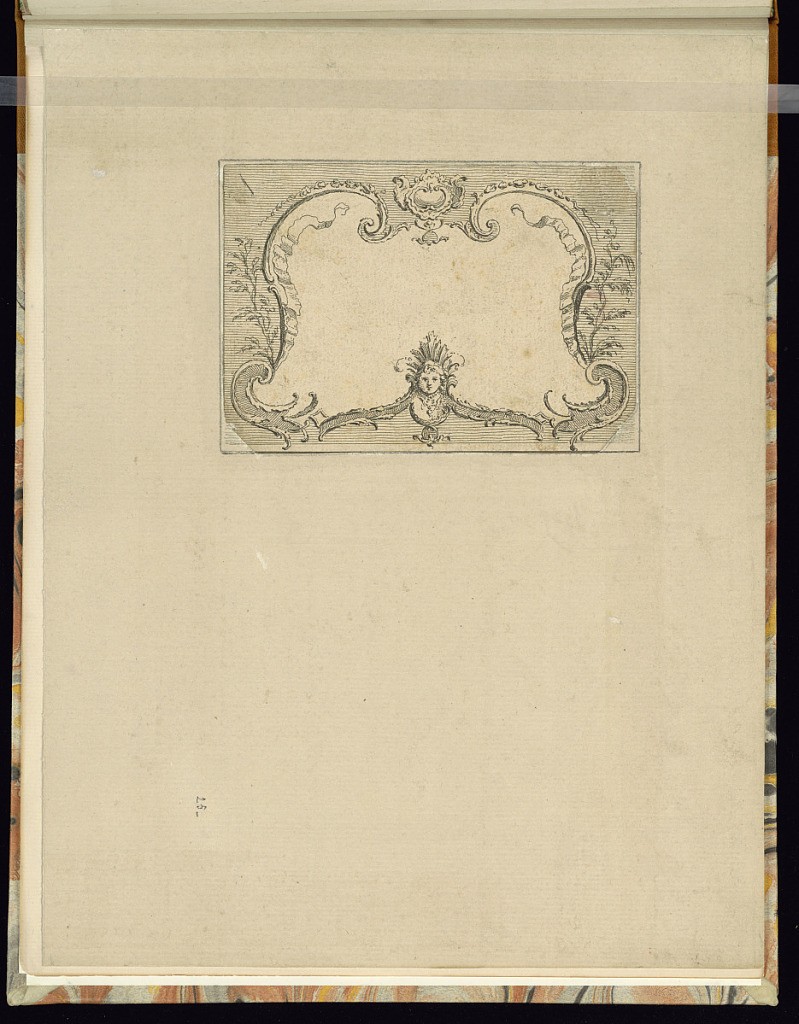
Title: Cartouche Design
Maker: Bellay, French, active from 1734
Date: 18th century
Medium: Etching and engraving on laid paper
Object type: Print
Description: Design for a cartouche or frame decorated with rococo motifs - ribbons, fleurons, c-scrolls, scrolling acanthus leaves, a cartouche and mask - with foliate branches on either side. The background is lined, and the center is blank.